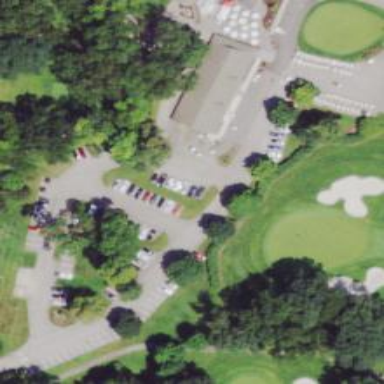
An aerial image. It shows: Path for both roads and golfers.